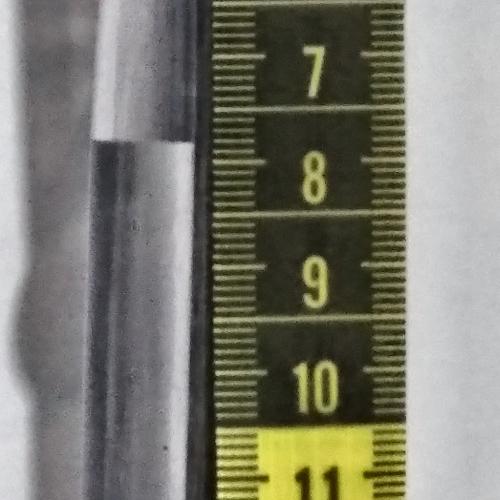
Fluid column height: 7.8 cm